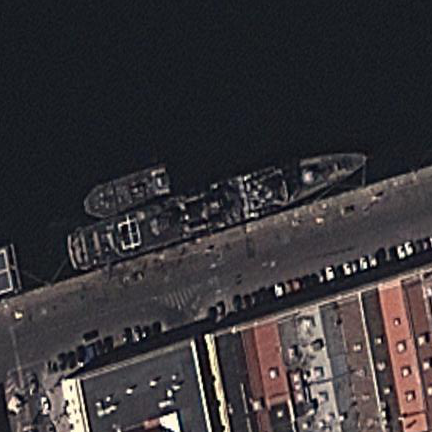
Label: cruiser